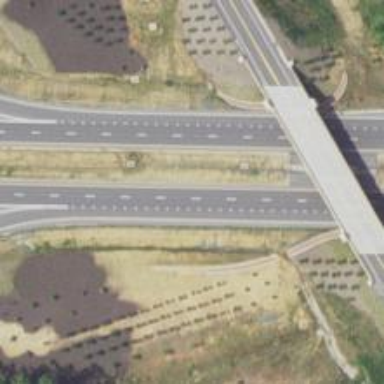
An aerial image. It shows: Motorway junction.